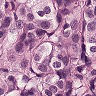
Metastatic tissue present: yes